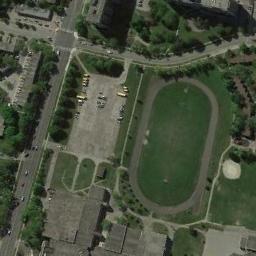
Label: ground_track_field